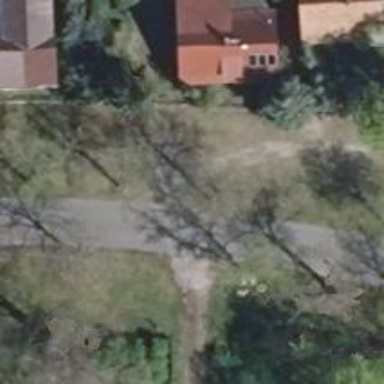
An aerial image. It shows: Driveway.